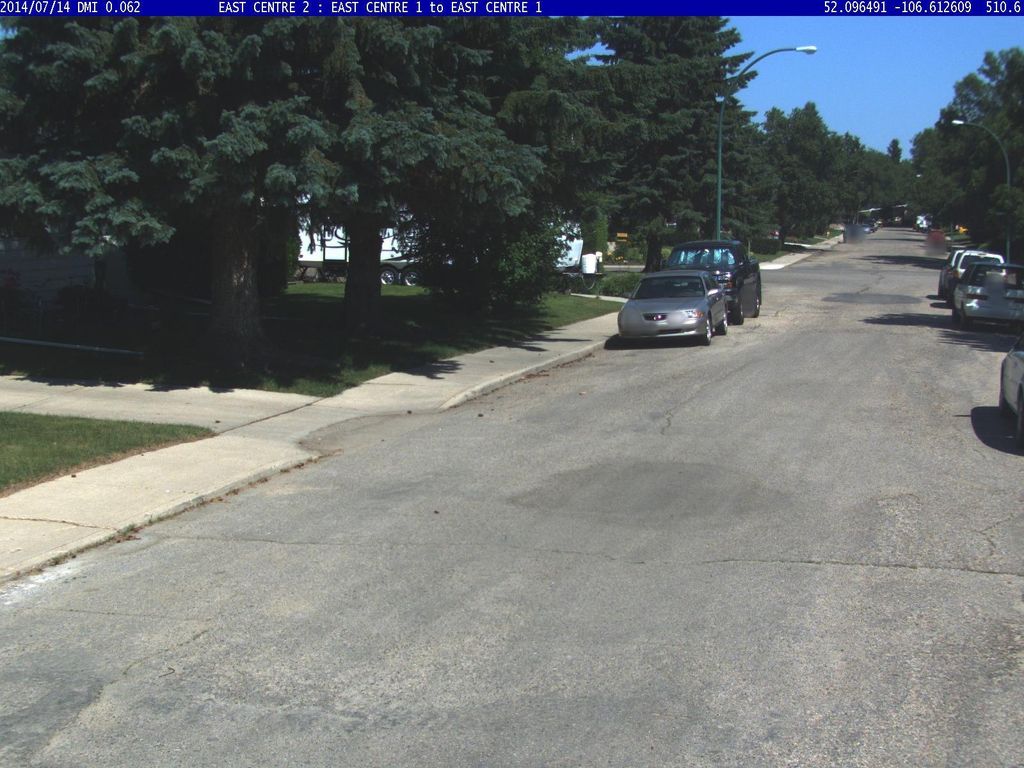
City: saskatoon